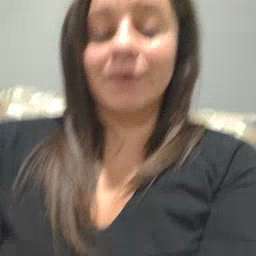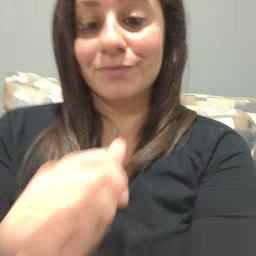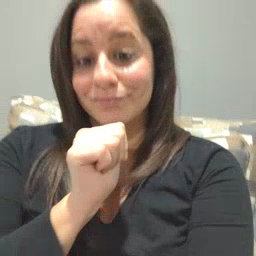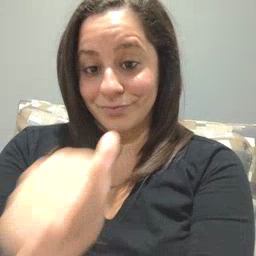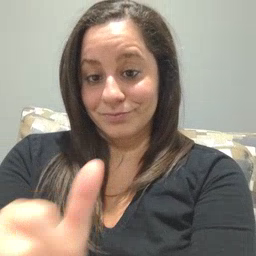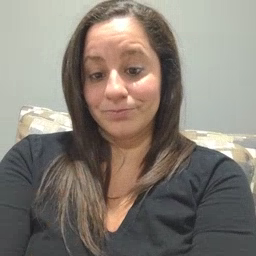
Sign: not